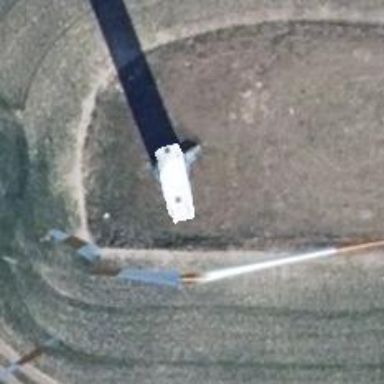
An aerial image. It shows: Wind-powered generator.